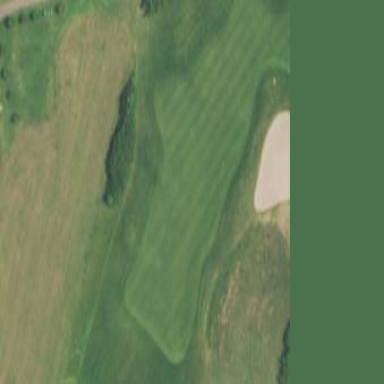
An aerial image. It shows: Golf fairway surrounded by grass.